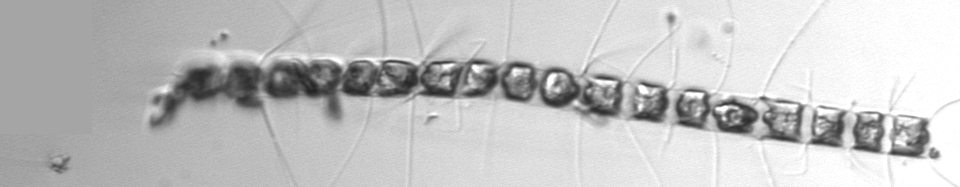
Label: Chaetoceros_didymus